Field crop: maize
Growth stage: 2
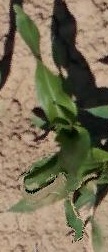
Species: maize